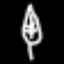
Label: leaf